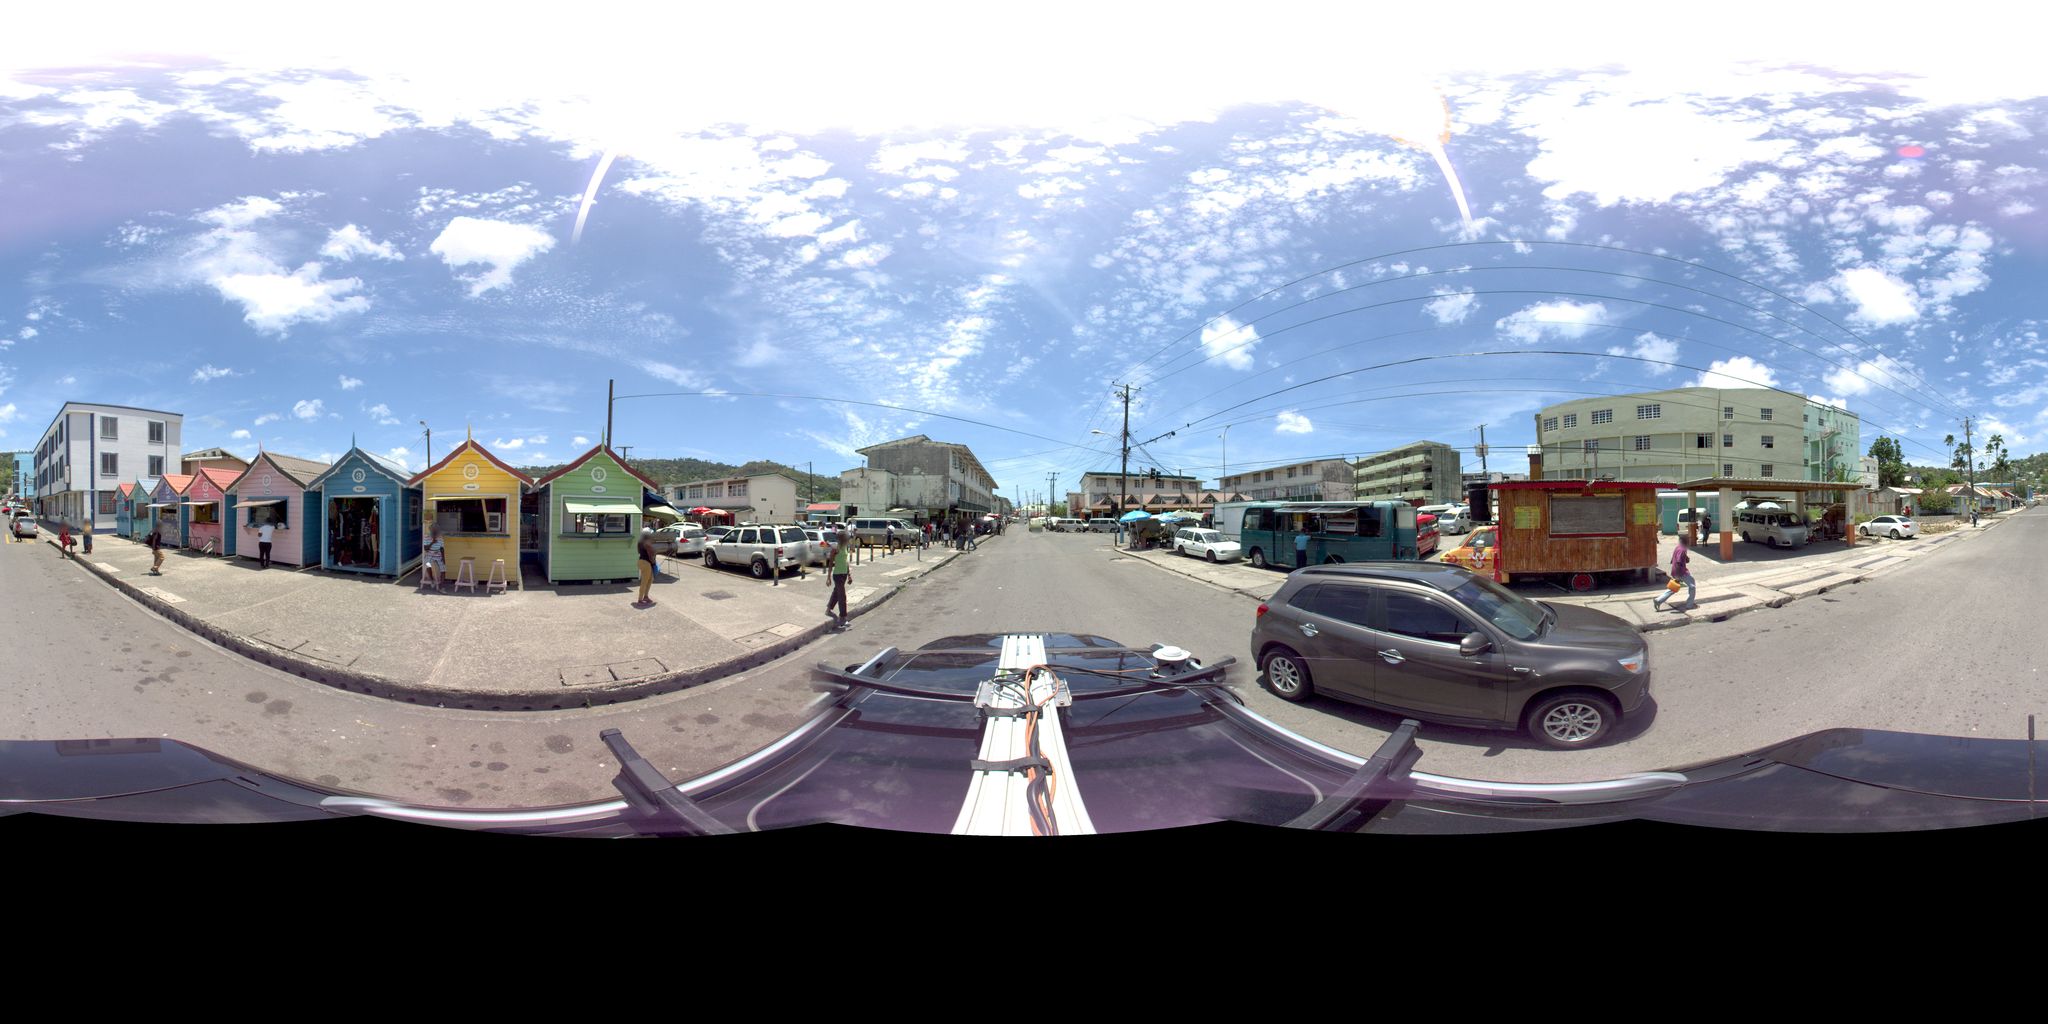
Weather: clear
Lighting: day
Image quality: slightly poor
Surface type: cycling surface
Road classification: tertiary
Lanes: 2.0
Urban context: dense urban cluster
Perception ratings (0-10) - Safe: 1.7, Lively: 3.71, Beautiful: 3.12, Boring: 5.88, Depressing: 4.06, Wealthy: 1.12